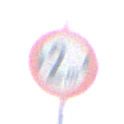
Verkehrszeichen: TatsaechlicheBreite2
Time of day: MorningAfternoon
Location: Roofed (Urban)
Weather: PartlyCloudy
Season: NotSpecified
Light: Natural